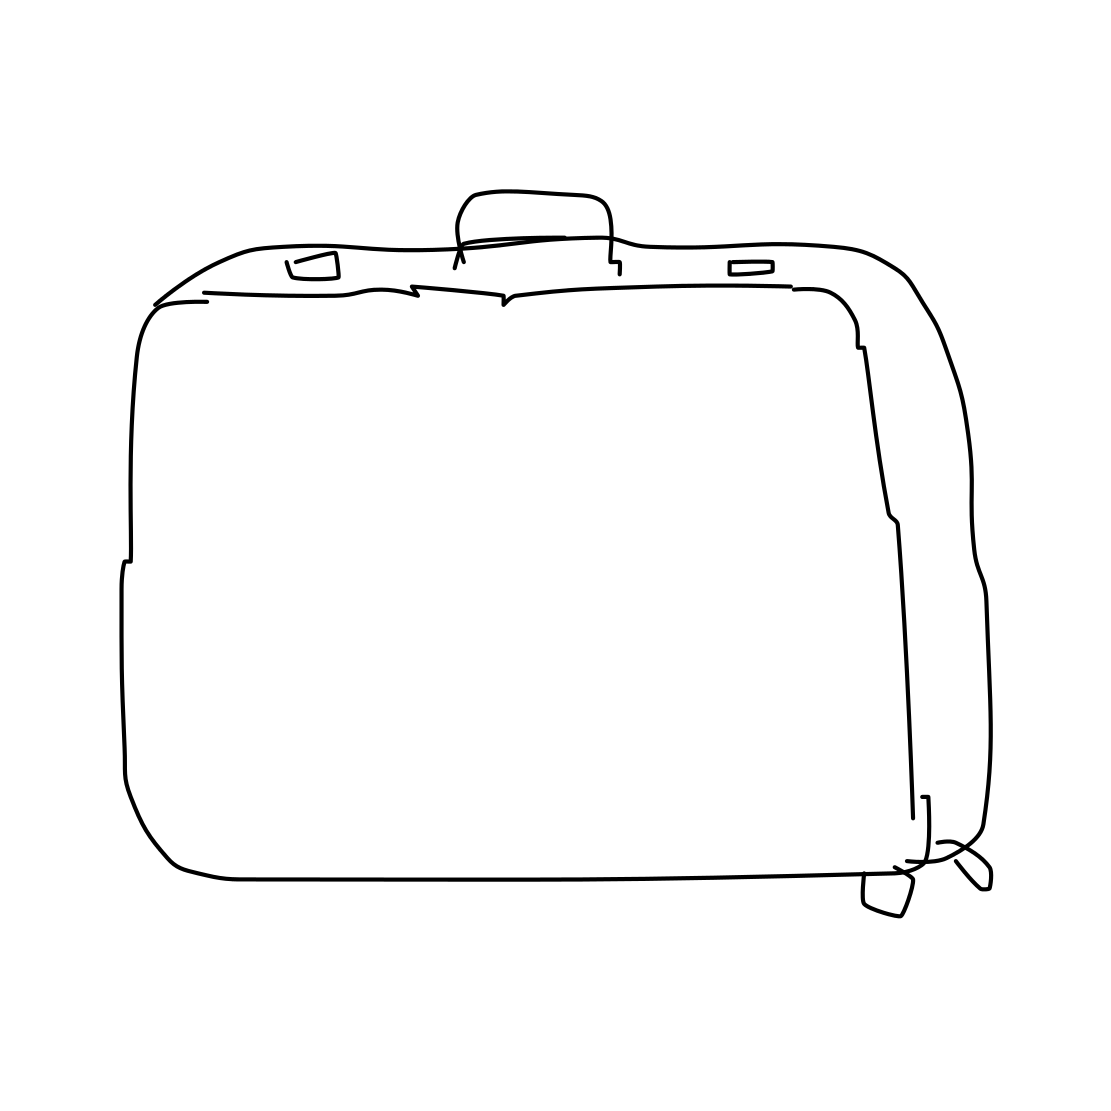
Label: suitcase